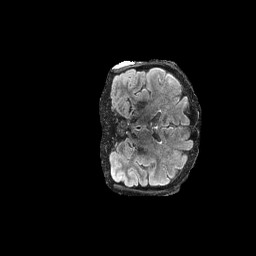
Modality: FLAIR
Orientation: coronal
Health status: ill
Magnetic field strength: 3 T